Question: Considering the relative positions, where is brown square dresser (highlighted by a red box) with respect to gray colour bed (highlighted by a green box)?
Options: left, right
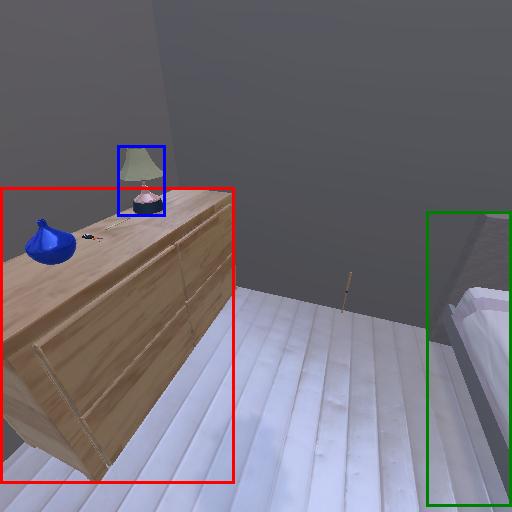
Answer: left